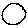
Label: circle